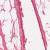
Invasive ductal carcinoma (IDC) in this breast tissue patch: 0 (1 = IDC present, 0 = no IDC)